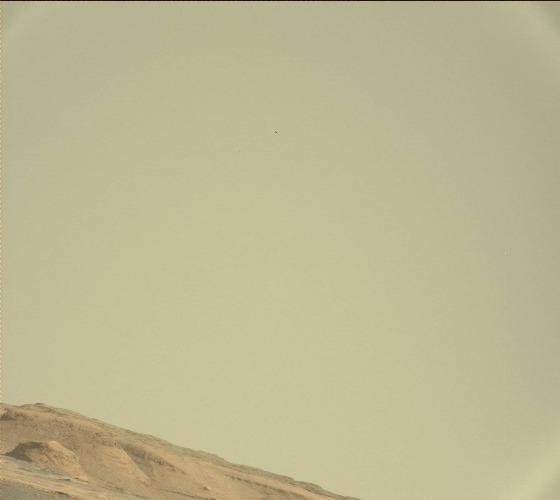
Terrain classes present: Gravel / Sand / Soil, Sky / Distant Mountains